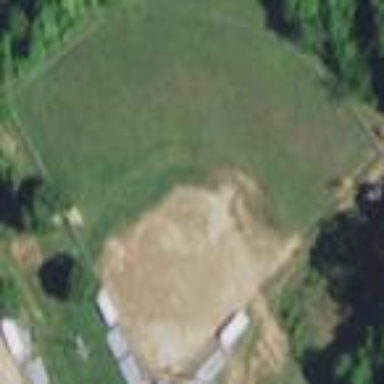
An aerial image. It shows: Baseball pitch for leisure land activities.